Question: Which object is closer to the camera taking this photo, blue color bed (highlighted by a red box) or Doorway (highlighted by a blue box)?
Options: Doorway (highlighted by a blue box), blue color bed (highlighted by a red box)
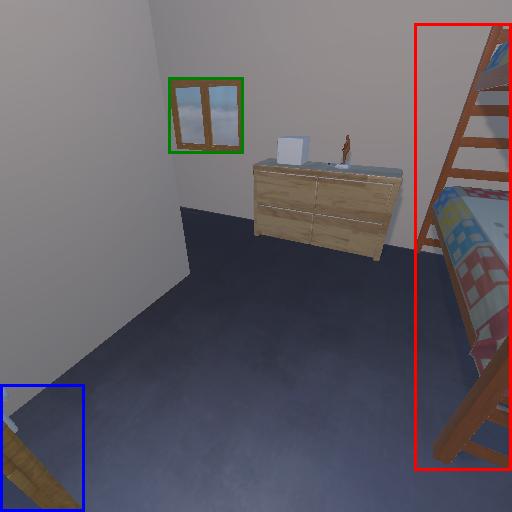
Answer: Doorway (highlighted by a blue box)